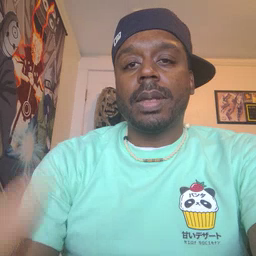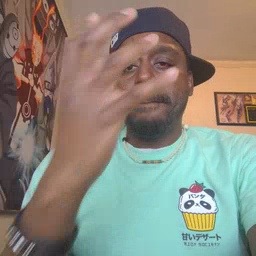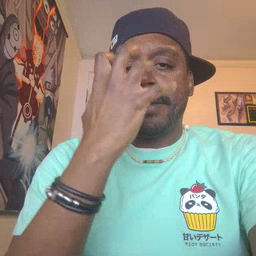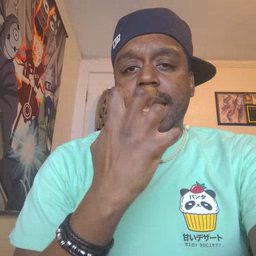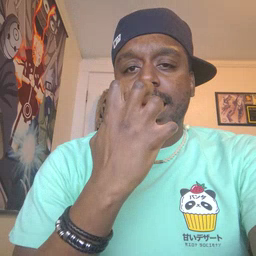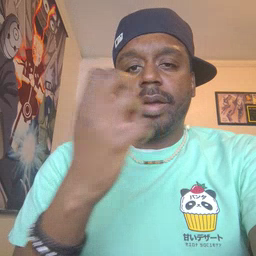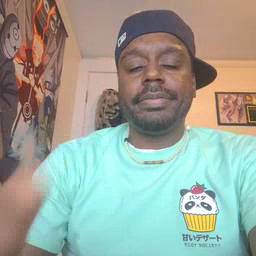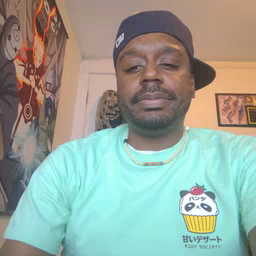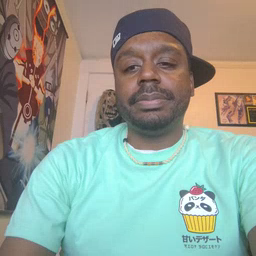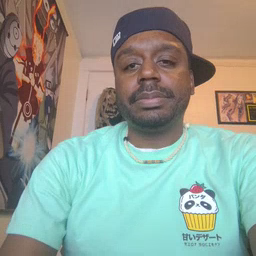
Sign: mad